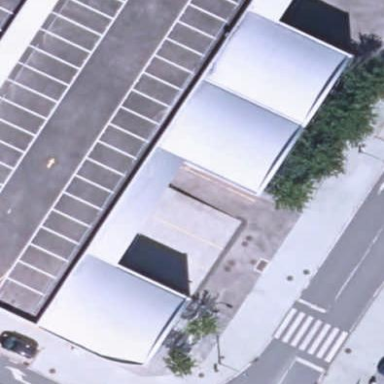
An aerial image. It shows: Industrial building.